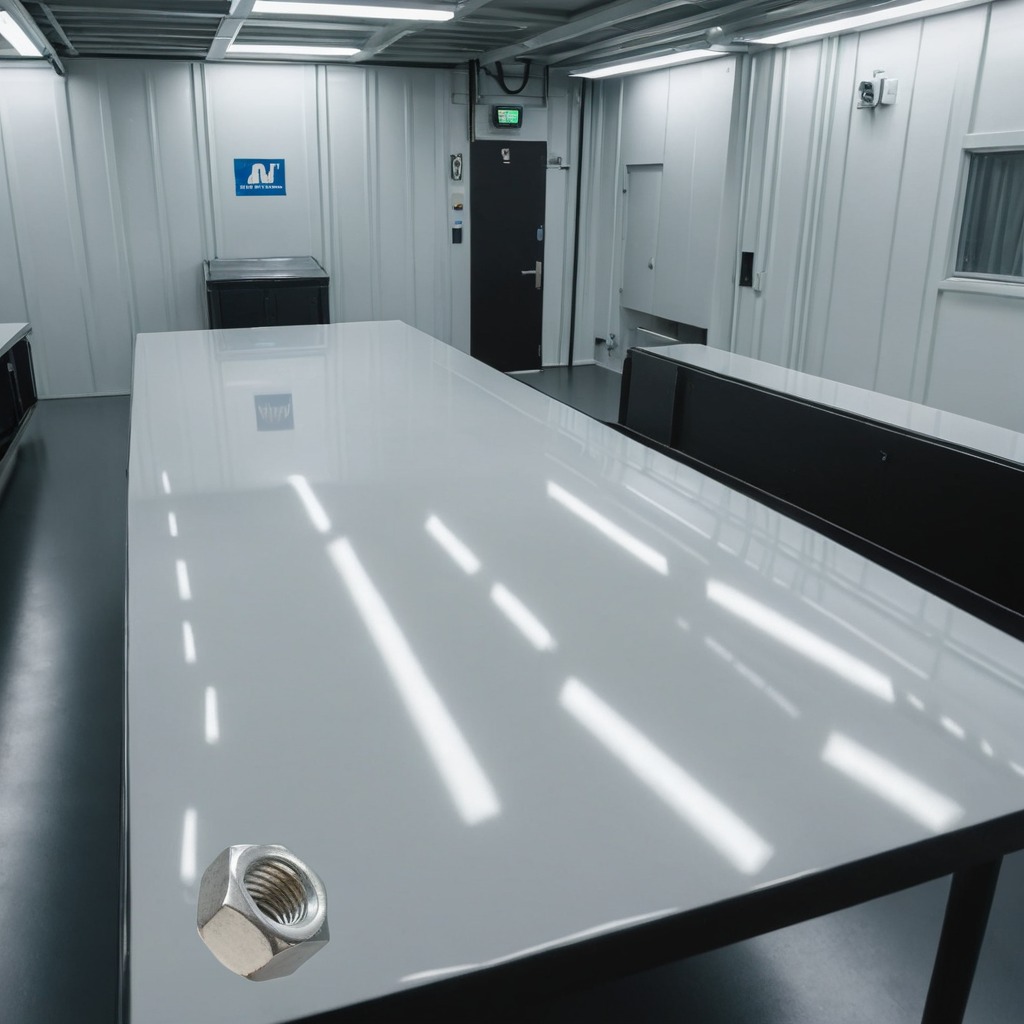
A metal nut lies on a high-gloss table in a ship maintenance bay industrial lighting.